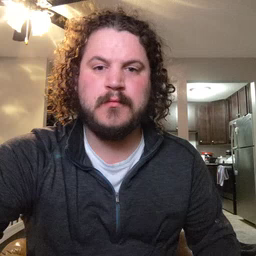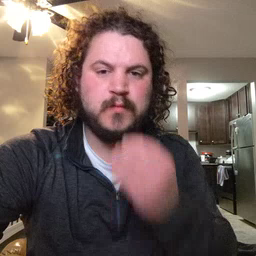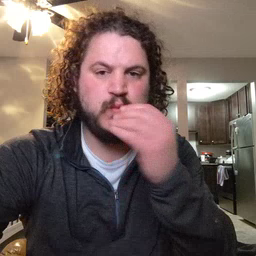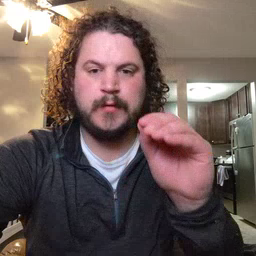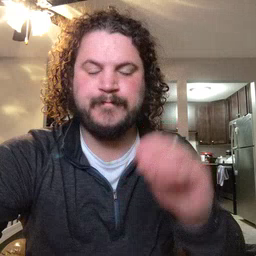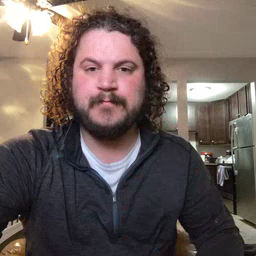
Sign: kiss